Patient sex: M
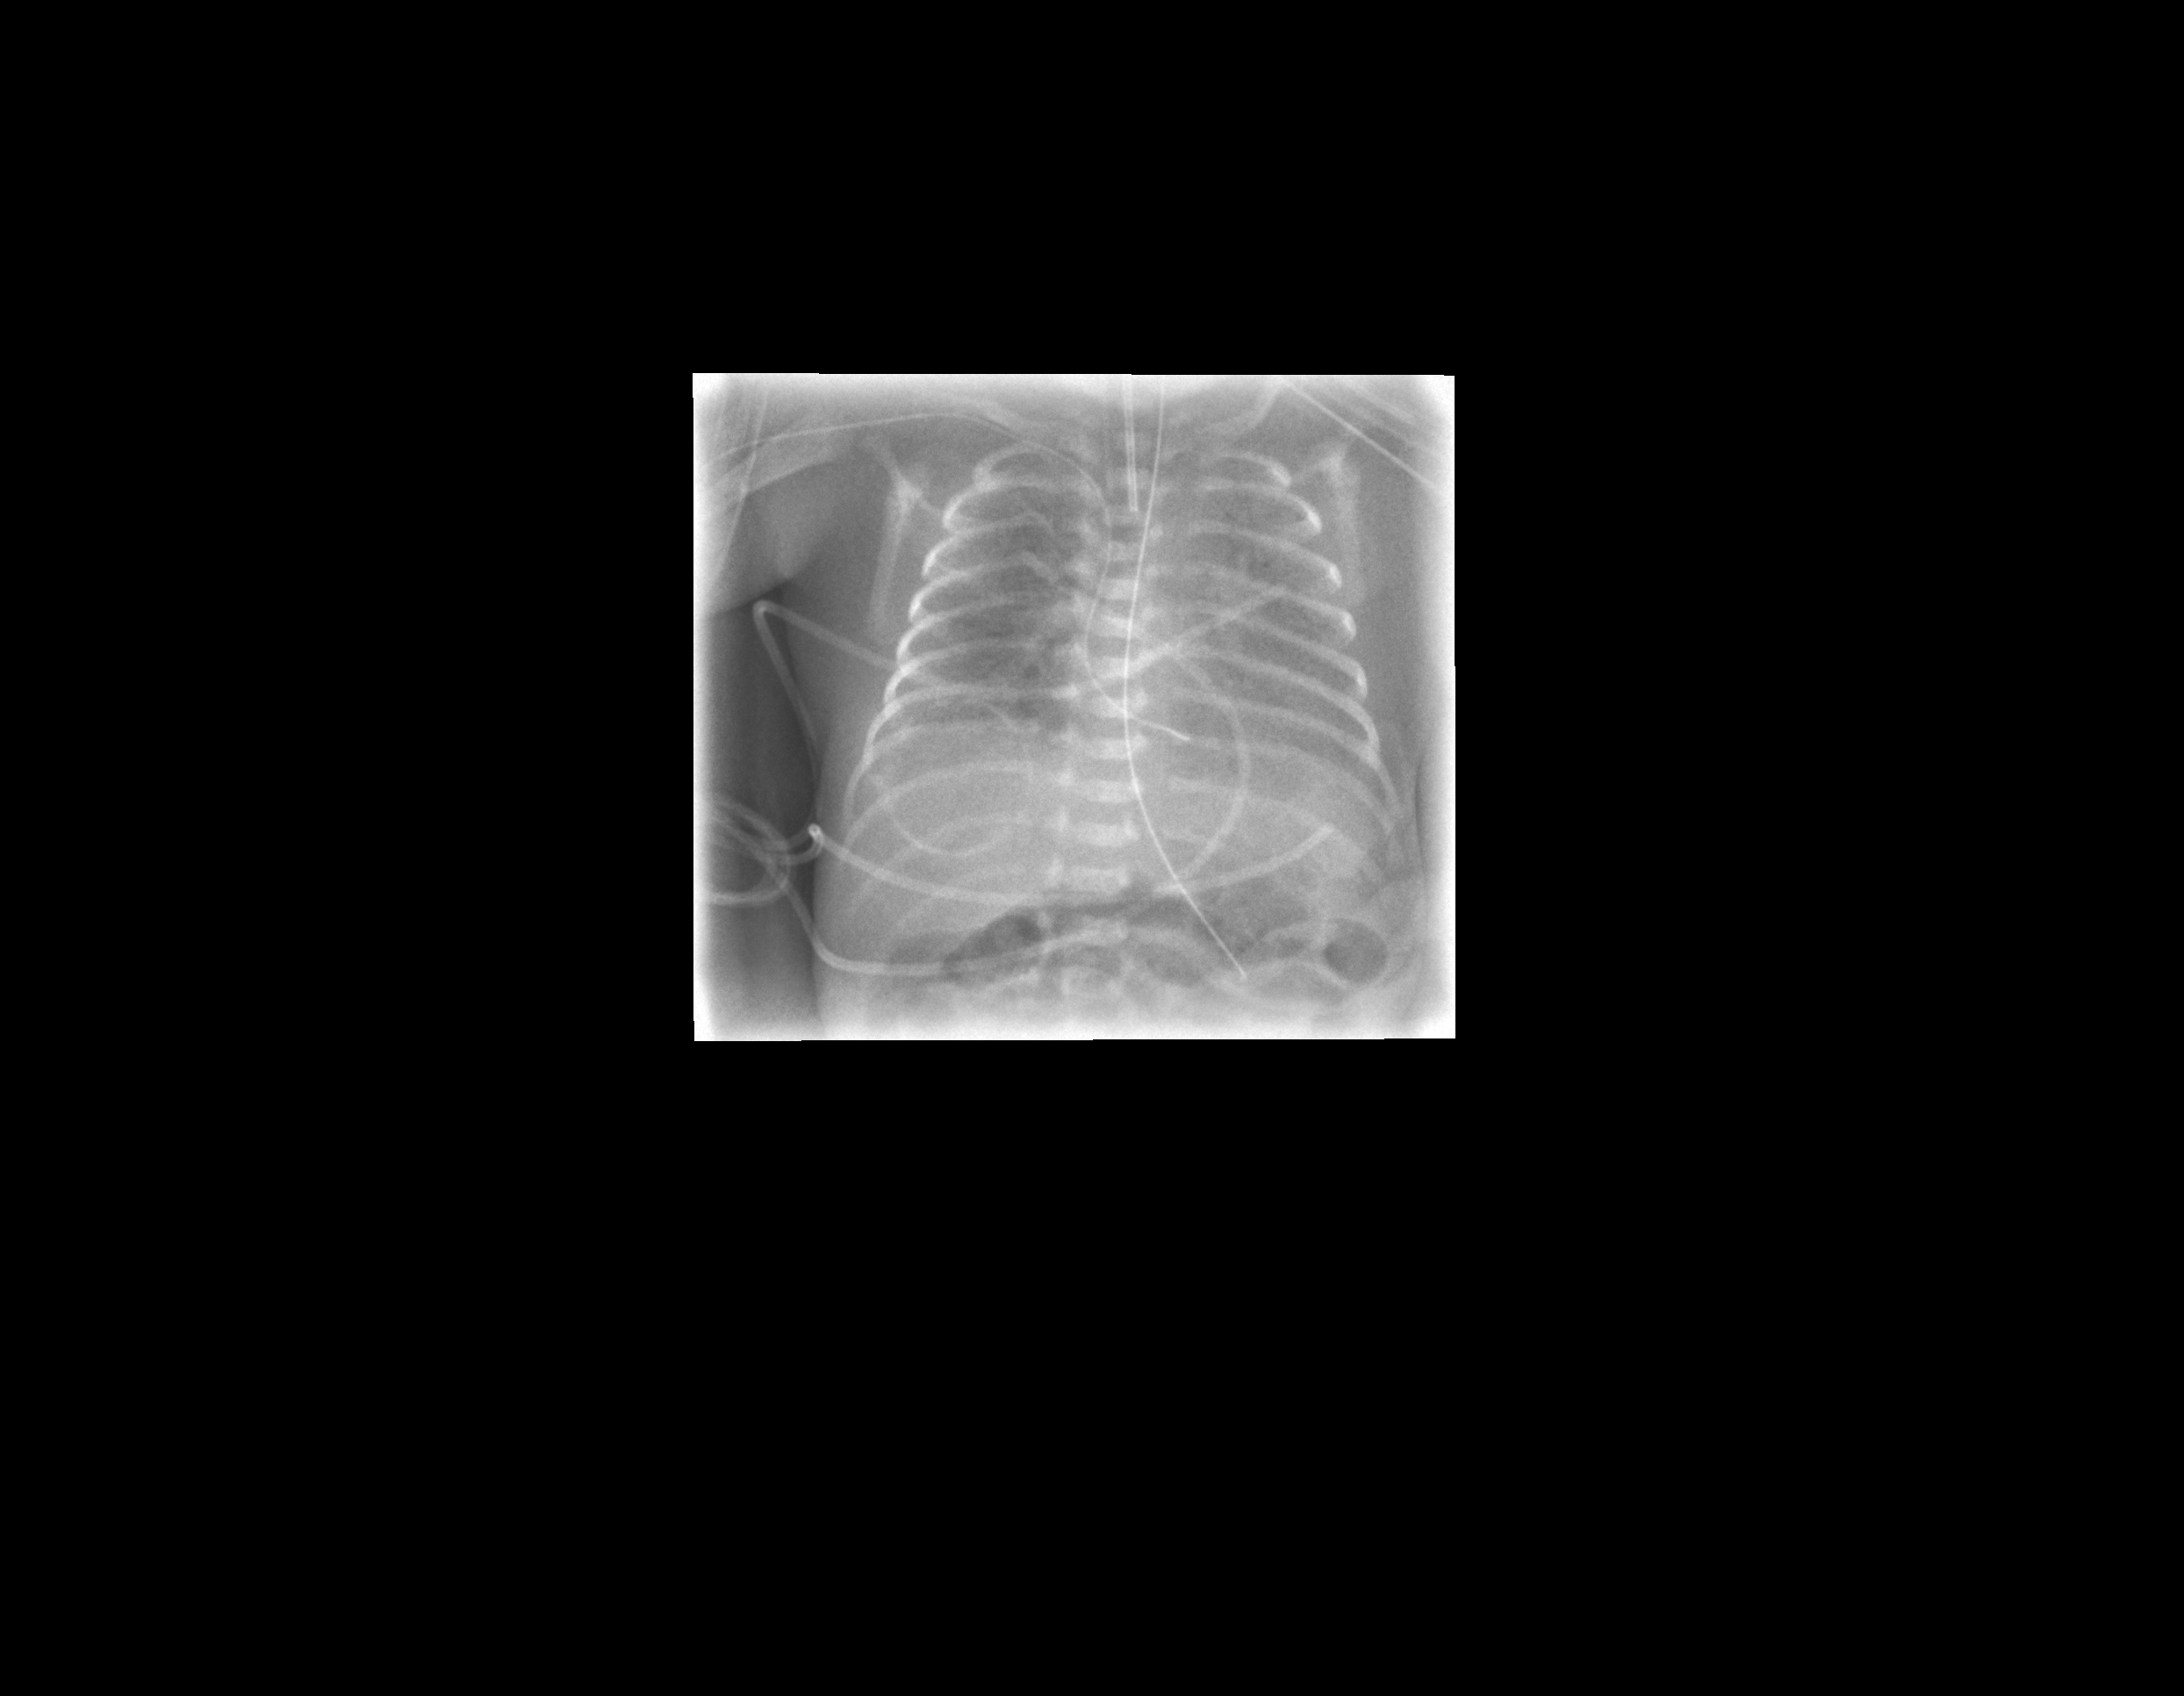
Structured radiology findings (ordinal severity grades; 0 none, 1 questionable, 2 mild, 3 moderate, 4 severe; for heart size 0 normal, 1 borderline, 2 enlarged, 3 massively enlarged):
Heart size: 0
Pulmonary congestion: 0
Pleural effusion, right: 0
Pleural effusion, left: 0
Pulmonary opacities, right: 0
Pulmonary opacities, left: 0
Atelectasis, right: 2
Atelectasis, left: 2